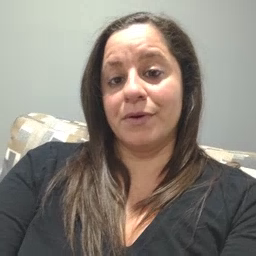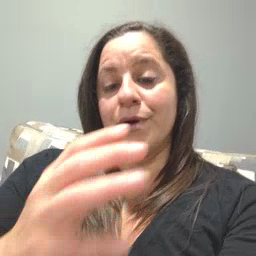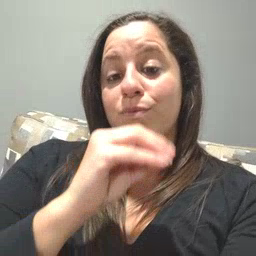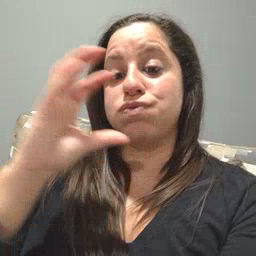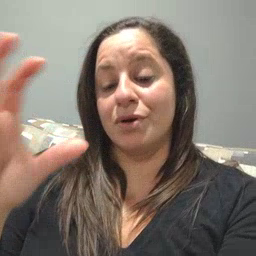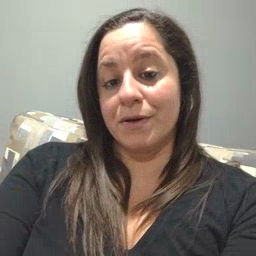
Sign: balloon